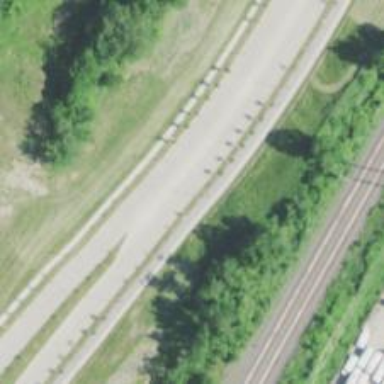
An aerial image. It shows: Primary highway with separate cycleway made of asphalt.